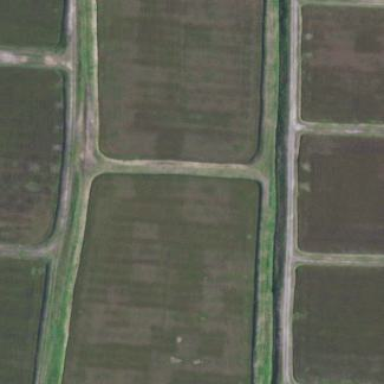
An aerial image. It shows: Farmland with cranberries as the main crop.